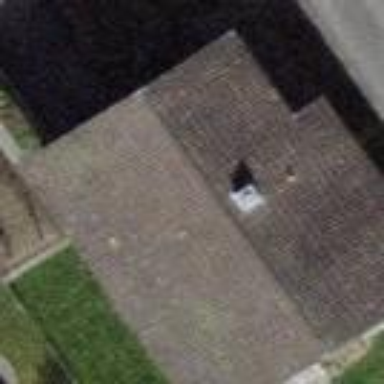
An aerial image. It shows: Detached building.